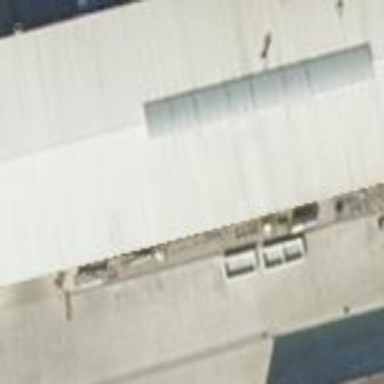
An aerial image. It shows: Industrial building with flat roof. The building is brown with light gray roof.